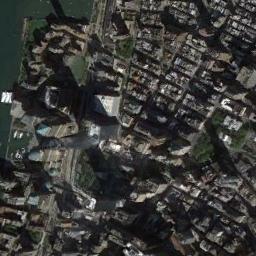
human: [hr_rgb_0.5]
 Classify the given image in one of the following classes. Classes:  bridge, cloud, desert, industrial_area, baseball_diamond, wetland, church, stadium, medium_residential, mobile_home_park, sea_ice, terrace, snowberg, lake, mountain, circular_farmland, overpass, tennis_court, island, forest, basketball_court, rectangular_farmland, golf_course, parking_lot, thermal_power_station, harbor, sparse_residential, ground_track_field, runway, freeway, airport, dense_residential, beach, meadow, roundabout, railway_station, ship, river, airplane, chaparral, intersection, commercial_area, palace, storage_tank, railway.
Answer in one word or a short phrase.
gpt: commercial_area